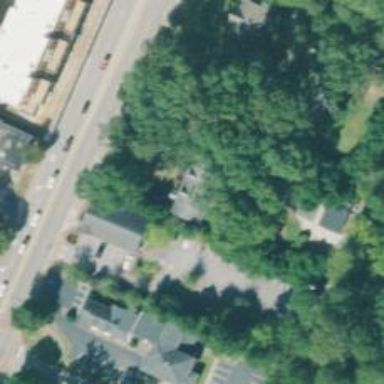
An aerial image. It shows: Pharmacy providing healthcare services.